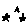
Label: star